Interaction volume radius: 10 \u00c5
Interaction volume height: 15 \u00c5
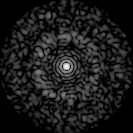
Disorder parameter: 0.8372